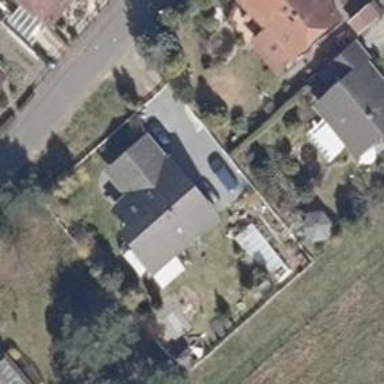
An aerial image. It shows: Simple house.